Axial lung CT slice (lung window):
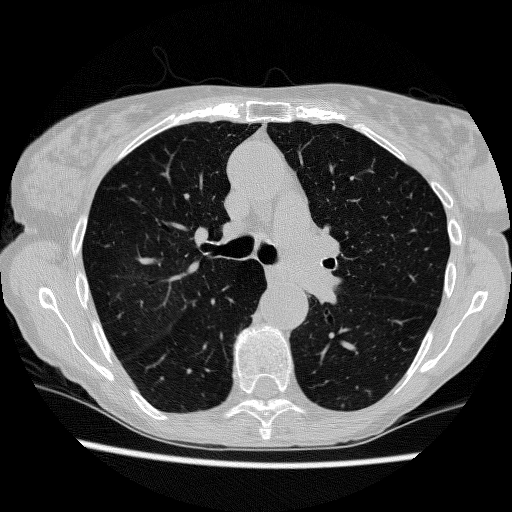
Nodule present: no